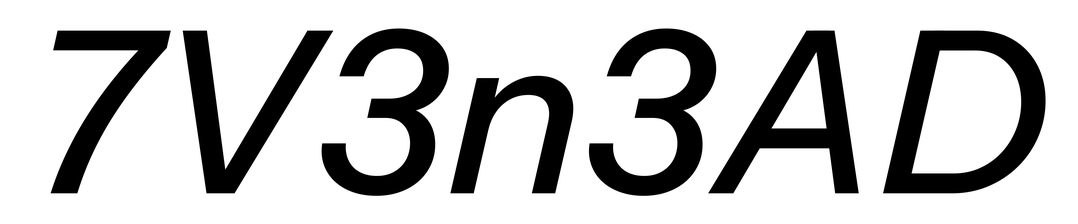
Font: InstrumentSans-Italic_Medium_Italic